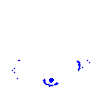
Particle: electron